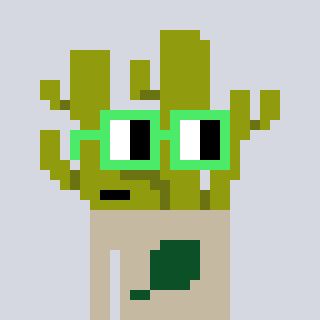
a pixel art character with square light green glasses, a cactus-shaped head and a bege-colored body on a cool background